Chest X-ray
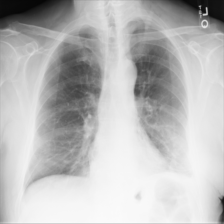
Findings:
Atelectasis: negative
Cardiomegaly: negative
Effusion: negative
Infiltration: negative
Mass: negative
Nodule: negative
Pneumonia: negative
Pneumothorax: positive
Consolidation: negative
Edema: negative
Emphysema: negative
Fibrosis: negative
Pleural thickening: negative
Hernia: negative